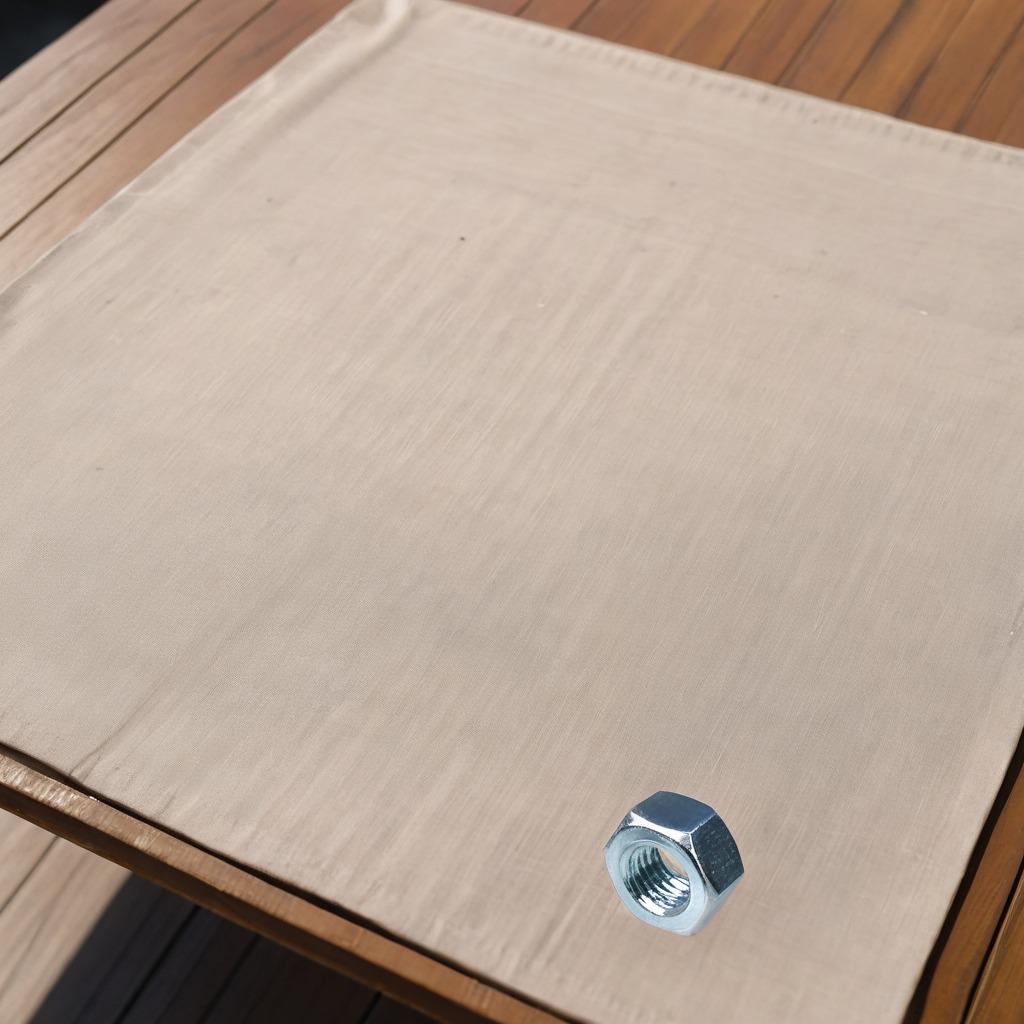
A metal nut is lying on a wooden table in an outdoor workshop during daytime bright natural light soft shadows worn but beneath the cloth.